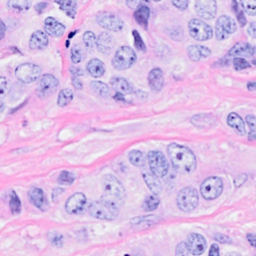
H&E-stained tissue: Breast